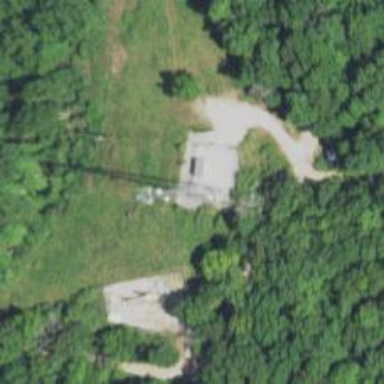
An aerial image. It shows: Man-made mast used for communication purposes.